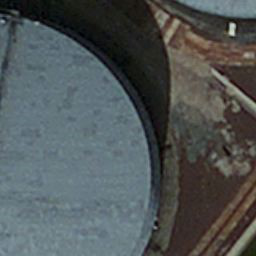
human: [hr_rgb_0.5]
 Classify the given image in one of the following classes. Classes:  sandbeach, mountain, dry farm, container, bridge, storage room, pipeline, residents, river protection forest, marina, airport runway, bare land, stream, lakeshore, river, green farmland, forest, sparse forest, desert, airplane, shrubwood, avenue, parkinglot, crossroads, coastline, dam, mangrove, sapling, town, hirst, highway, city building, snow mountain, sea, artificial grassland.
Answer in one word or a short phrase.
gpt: storage room